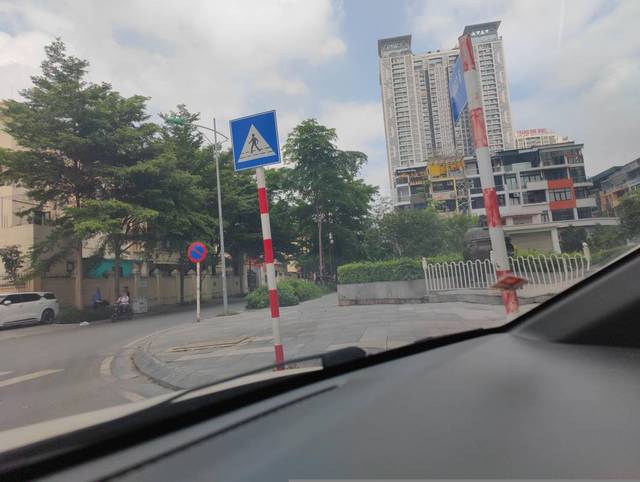
Region: Vietnam
Coordinates: 21.036, 105.767